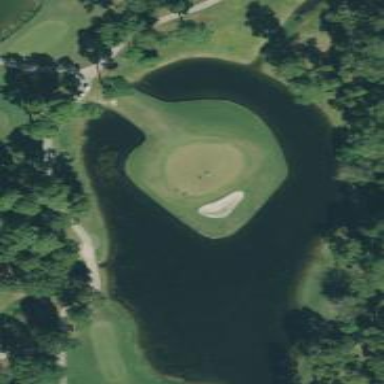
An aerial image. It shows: Golf hole.